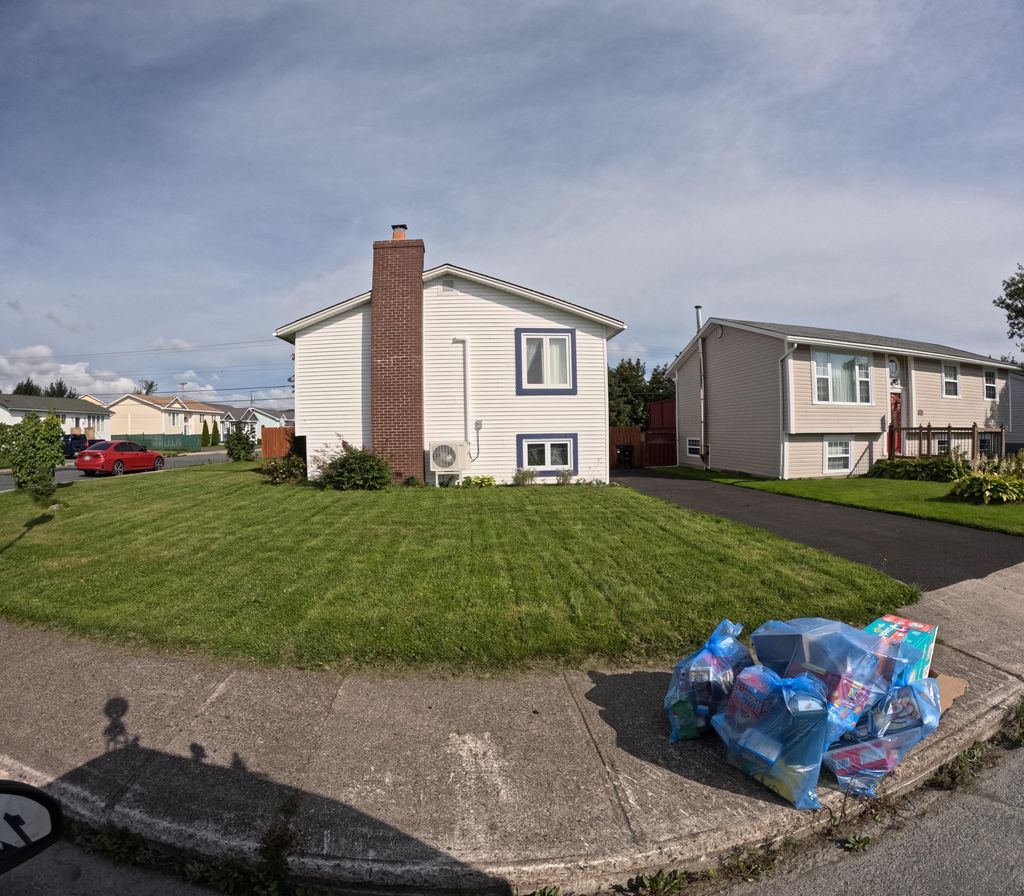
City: st_johns